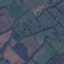
Land use / land cover: Pasture